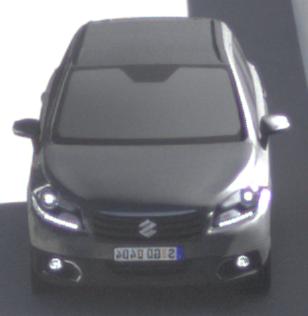
Make: Suzuki
Model: SX4 S-Cross 1.6
Detailed model: SX4 (II) S-Cross
Model produced from: 2013/10
Model produced until: 2015/08
Doors: 5
Color: gray
Road condition: dry road
Daytime: morning or afternoon
Contrast: high contrast